Question: Why can't AJAX load another HTML page with JavaScript? It loads HTML,CSS,PHP etc... but not JavaScript. Is AJAX supposed to work like that? If so how can I load another HTML page that contains JS with AJAX?
A simple example what I mean
'''
<!DOCTYPE html>
<html>
<body>
<div id="demo">
<h1>The XMLHttpRequest Object</h1>
<button type="button" onclick="loadDoc()">Change Content</button>
</div>
<script>
function loadDoc() {
var xhttp = new XMLHttpRequest();
xhttp.onreadystatechange = function() {
if (this.readyState == 4 && this.status == 200) {
document.getElementById("demo").innerHTML =
this.responseText;
}
};
xhttp.open("GET", "b.php", true);
xhttp.send();
}
</script>
</body>
</html>
'''
'''
<!DOCTYPE html>
<html>
<body>
<h1>b</h1>
<script>
document.write("Hello World!");
</script>
</body>
</html>
'''
Screenshot of response:

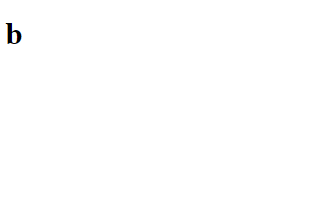
Answer: Because the javascript code you'll get via ajax is a simple string and not executed. You have to eval() the code in the script tag like:
Example:
'''
<script id="helloworld">
document.write("Hello World!");
</script>
'''
JS:
'''
var jsCode = document.getElementById('helloworld').textContent;
eval(jsCode);
'''
Edit by request:
'''
if (this.readyState == 4 && this.status == 200) {
var demoElement = document.getElementById("demo");
demoElement.innerHTML = this.responseText;
var scriptTags = demoElement.getElementsByTagName('script');
for(i = 0; i < scriptTags.length; i++) {
eval(scriptTag[i].textContent);
}
}
'''